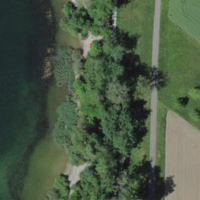
EUNIS habitat code: 23
Species observed at this site:
Tachybaptus ruficollis
Corvus corone
Podiceps cristatus
Fulica atra
Anas crecca
Podiceps nigricollis
Bucephala clangula
Aegithalos caudatus
Chroicocephalus ridibundus
Phylloscopus collybita
Cygnus olor
Gallinula chloropus
Erithacus rubecula
Pica pica
Phoenicurus ochruros
Motacilla cinerea
Mergus serrator
Cyanistes caeruleus
Anas platyrhynchos
Sturnus vulgaris
Chloris chloris
Aythya ferina
Aythya fuligula
Fringilla coelebs
Mareca penelope
Carduelis carduelis
Passer montanus
Columba palumbus
Turdus merula
Phalacrocorax carbo
Mareca strepera
Parus major
Mergus merganser
Populus tremula
Motacilla alba